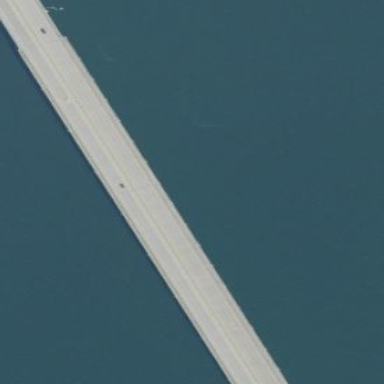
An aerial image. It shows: Man-made bridge.